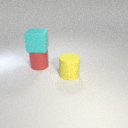
large red rubber cylinder below large cyan rubber cube